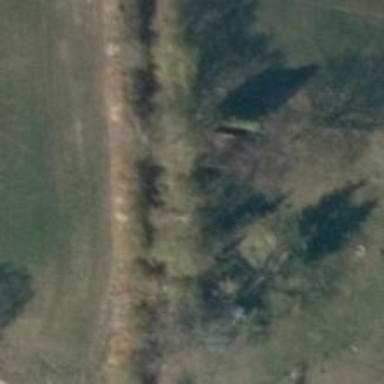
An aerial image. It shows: Row of trees in natural setting.